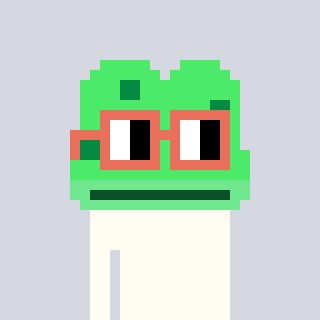
a pixel art character with square orange glasses, a frog-shaped head and a bluegrey-colored body on a cool background